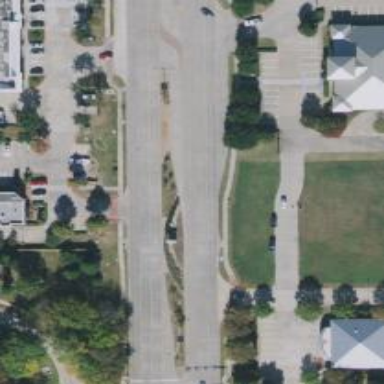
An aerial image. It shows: Primary highway with separate sidewalk.